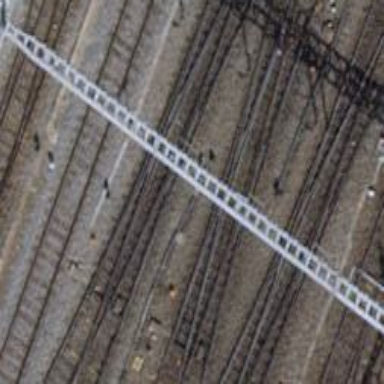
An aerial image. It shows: Single railway track with electrification through contact line.